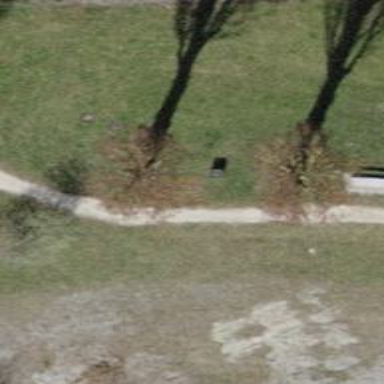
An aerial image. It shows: Deciduous broadleaved tree in park.